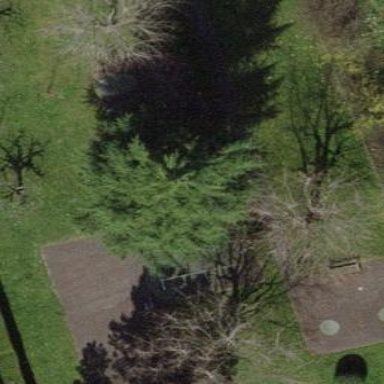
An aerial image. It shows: Playground area for leisure activities on the land.